Question: I have a speedometer. I would like to show the speed depending on what value was entered in the textbox. <URL>. The main code where I need to update the value is.
'''
@-webkit-keyframes rotate {
from {-webkit-transform:rotate(0deg);}
to {-webkit-transform:rotate(180deg);} <-- I need to update 180deg on the fly
}
'''
In ideal situation, I need to pull this value from a database. But just wondering is there a way to update this field anyhow on the go? May be JavaScirpt?

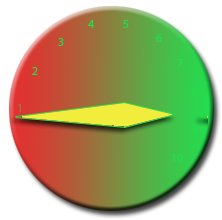
Answer: My answer: No you can not.
But you can create the whole CSS using PHP. The best bet is to use PHP to generate the entire CSS esp the one you need to modify according to the user settting.